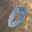
Label: 0